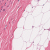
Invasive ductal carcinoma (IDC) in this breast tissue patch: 0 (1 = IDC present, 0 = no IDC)